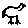
Label: bird